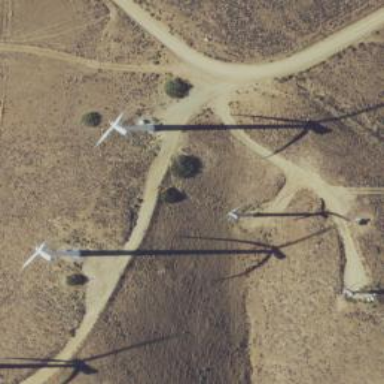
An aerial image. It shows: Wind power generator utilizing wind turbines.